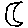
Label: moon